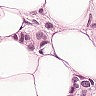
Metastatic tissue present: yes